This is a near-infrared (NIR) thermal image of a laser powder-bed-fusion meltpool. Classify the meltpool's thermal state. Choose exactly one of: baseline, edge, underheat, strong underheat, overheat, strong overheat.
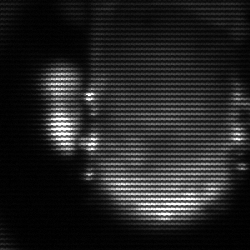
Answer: baseline